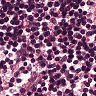
Metastatic tissue present: no